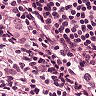
Metastatic tissue present: yes